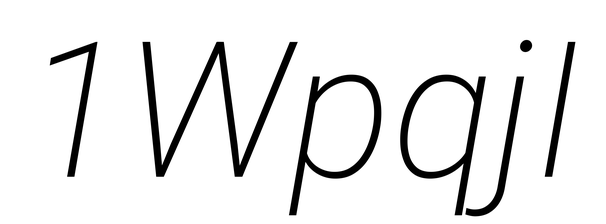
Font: Roboto-Italic_ExtraLight_Italic